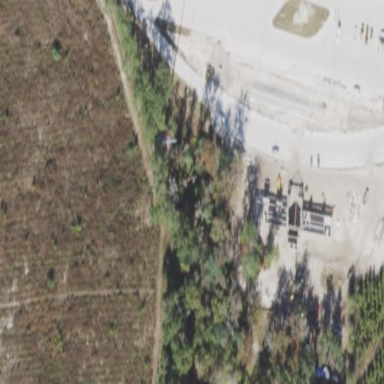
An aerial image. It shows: Rest area along the road.